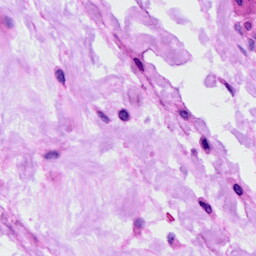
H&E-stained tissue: Ovarian